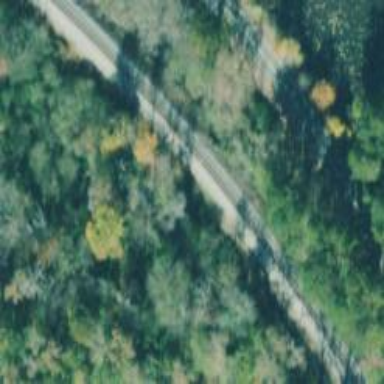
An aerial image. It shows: Railway track.